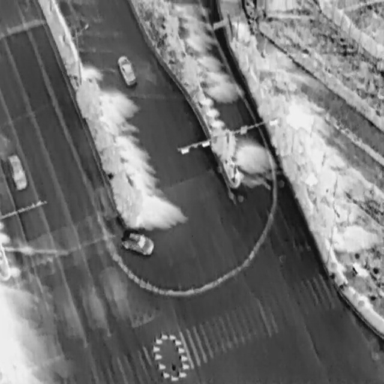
There are three Cars in the infrared image.